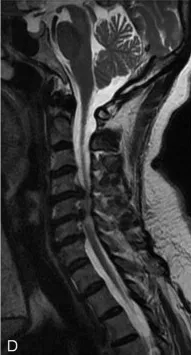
Axial MRI scans revealed a posterior protrusion of the L4/5 disk, causing spinal canal stenosis.
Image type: radiology (mri)